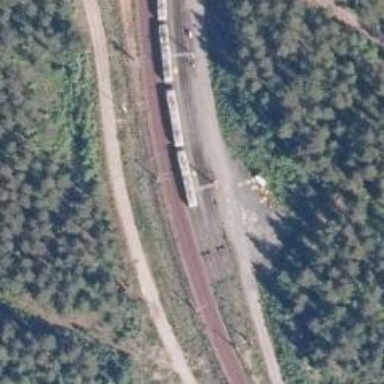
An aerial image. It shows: Railway yard in service.